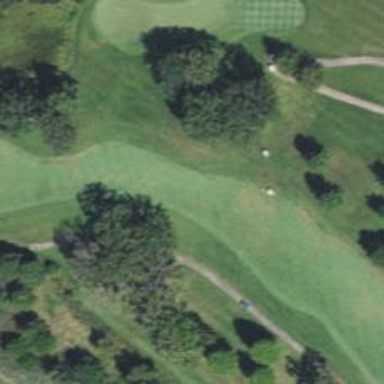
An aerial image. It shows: View of golf hole.